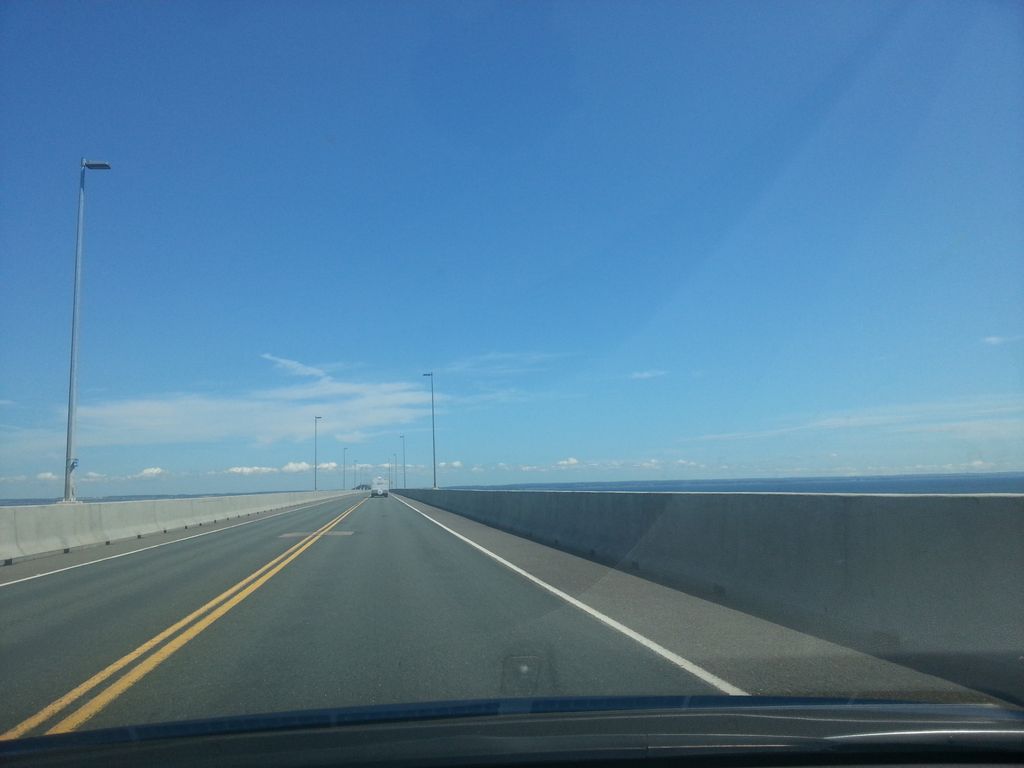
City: charlottetown